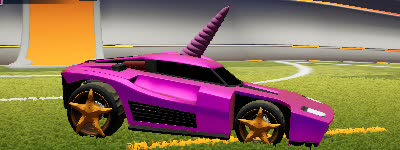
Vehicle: breakout